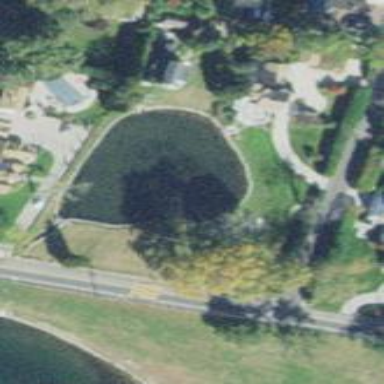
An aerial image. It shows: Peaceful pond surrounded by nature.